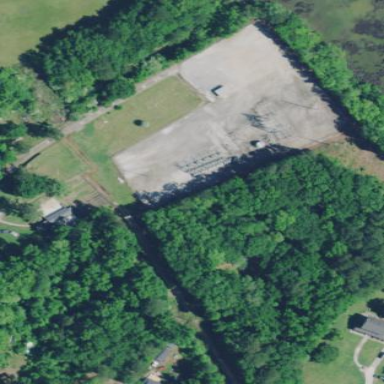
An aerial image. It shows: Distribution level power substation surrounded by fence.